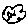
Label: cloud